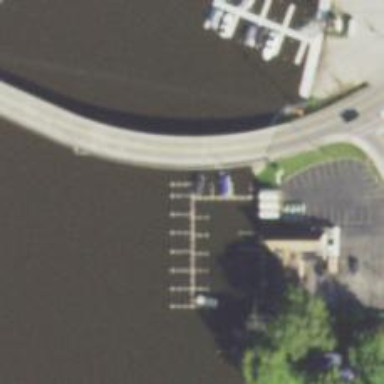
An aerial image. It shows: Man-made pier.